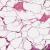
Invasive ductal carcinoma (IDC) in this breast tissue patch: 0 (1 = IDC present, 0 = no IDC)